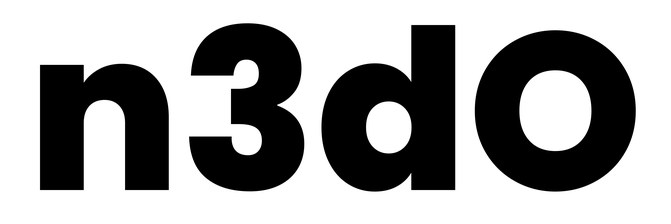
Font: Poppins-ExtraBold